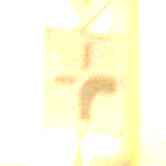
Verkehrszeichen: VerlaufVorfahrtsstrasse3
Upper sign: Vorfahrtsstrasse
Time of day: Night
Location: Outdoor (Urban)
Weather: Clear
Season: NotSpecified
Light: Artificial